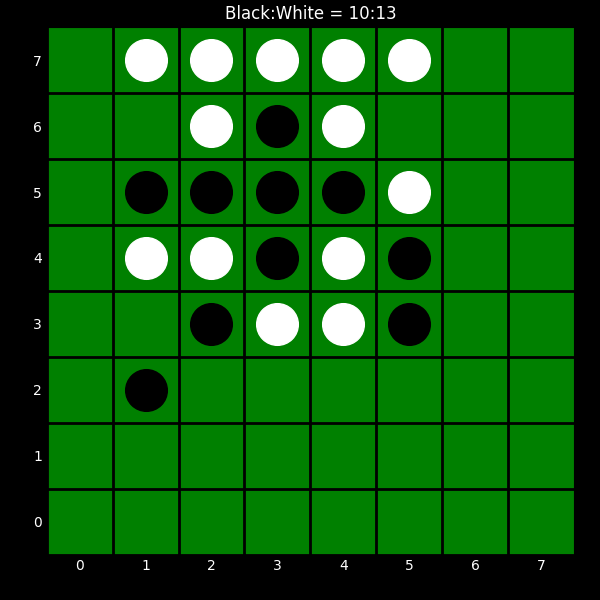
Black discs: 10
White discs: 13